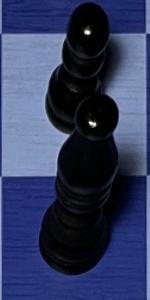
Label: Bishop_Black